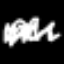
Label: squiggle